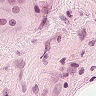
Metastatic tissue present: yes